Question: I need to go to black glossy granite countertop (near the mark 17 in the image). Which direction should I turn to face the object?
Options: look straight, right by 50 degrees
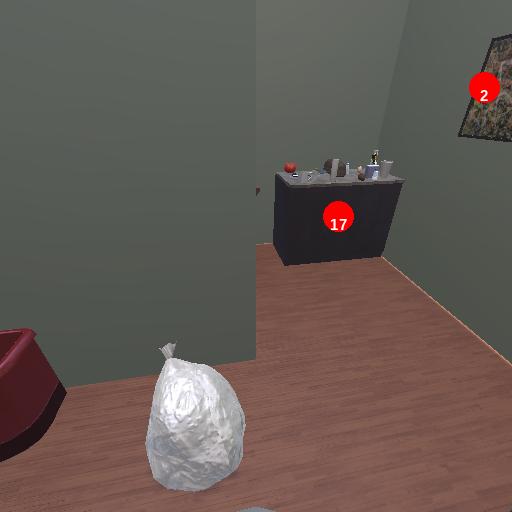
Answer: look straight